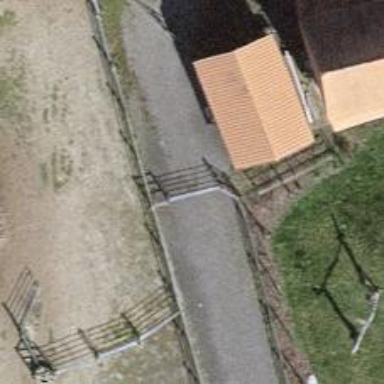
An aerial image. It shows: Gate.